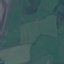
Land use / land cover class: Pasture